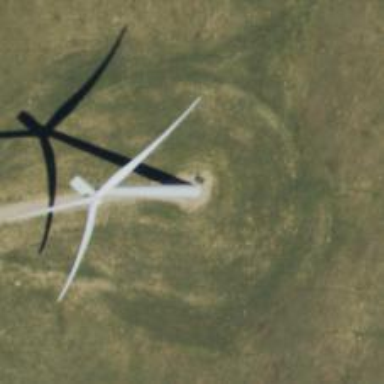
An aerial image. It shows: Wind generator powered by horizontal-axis wind turbine.